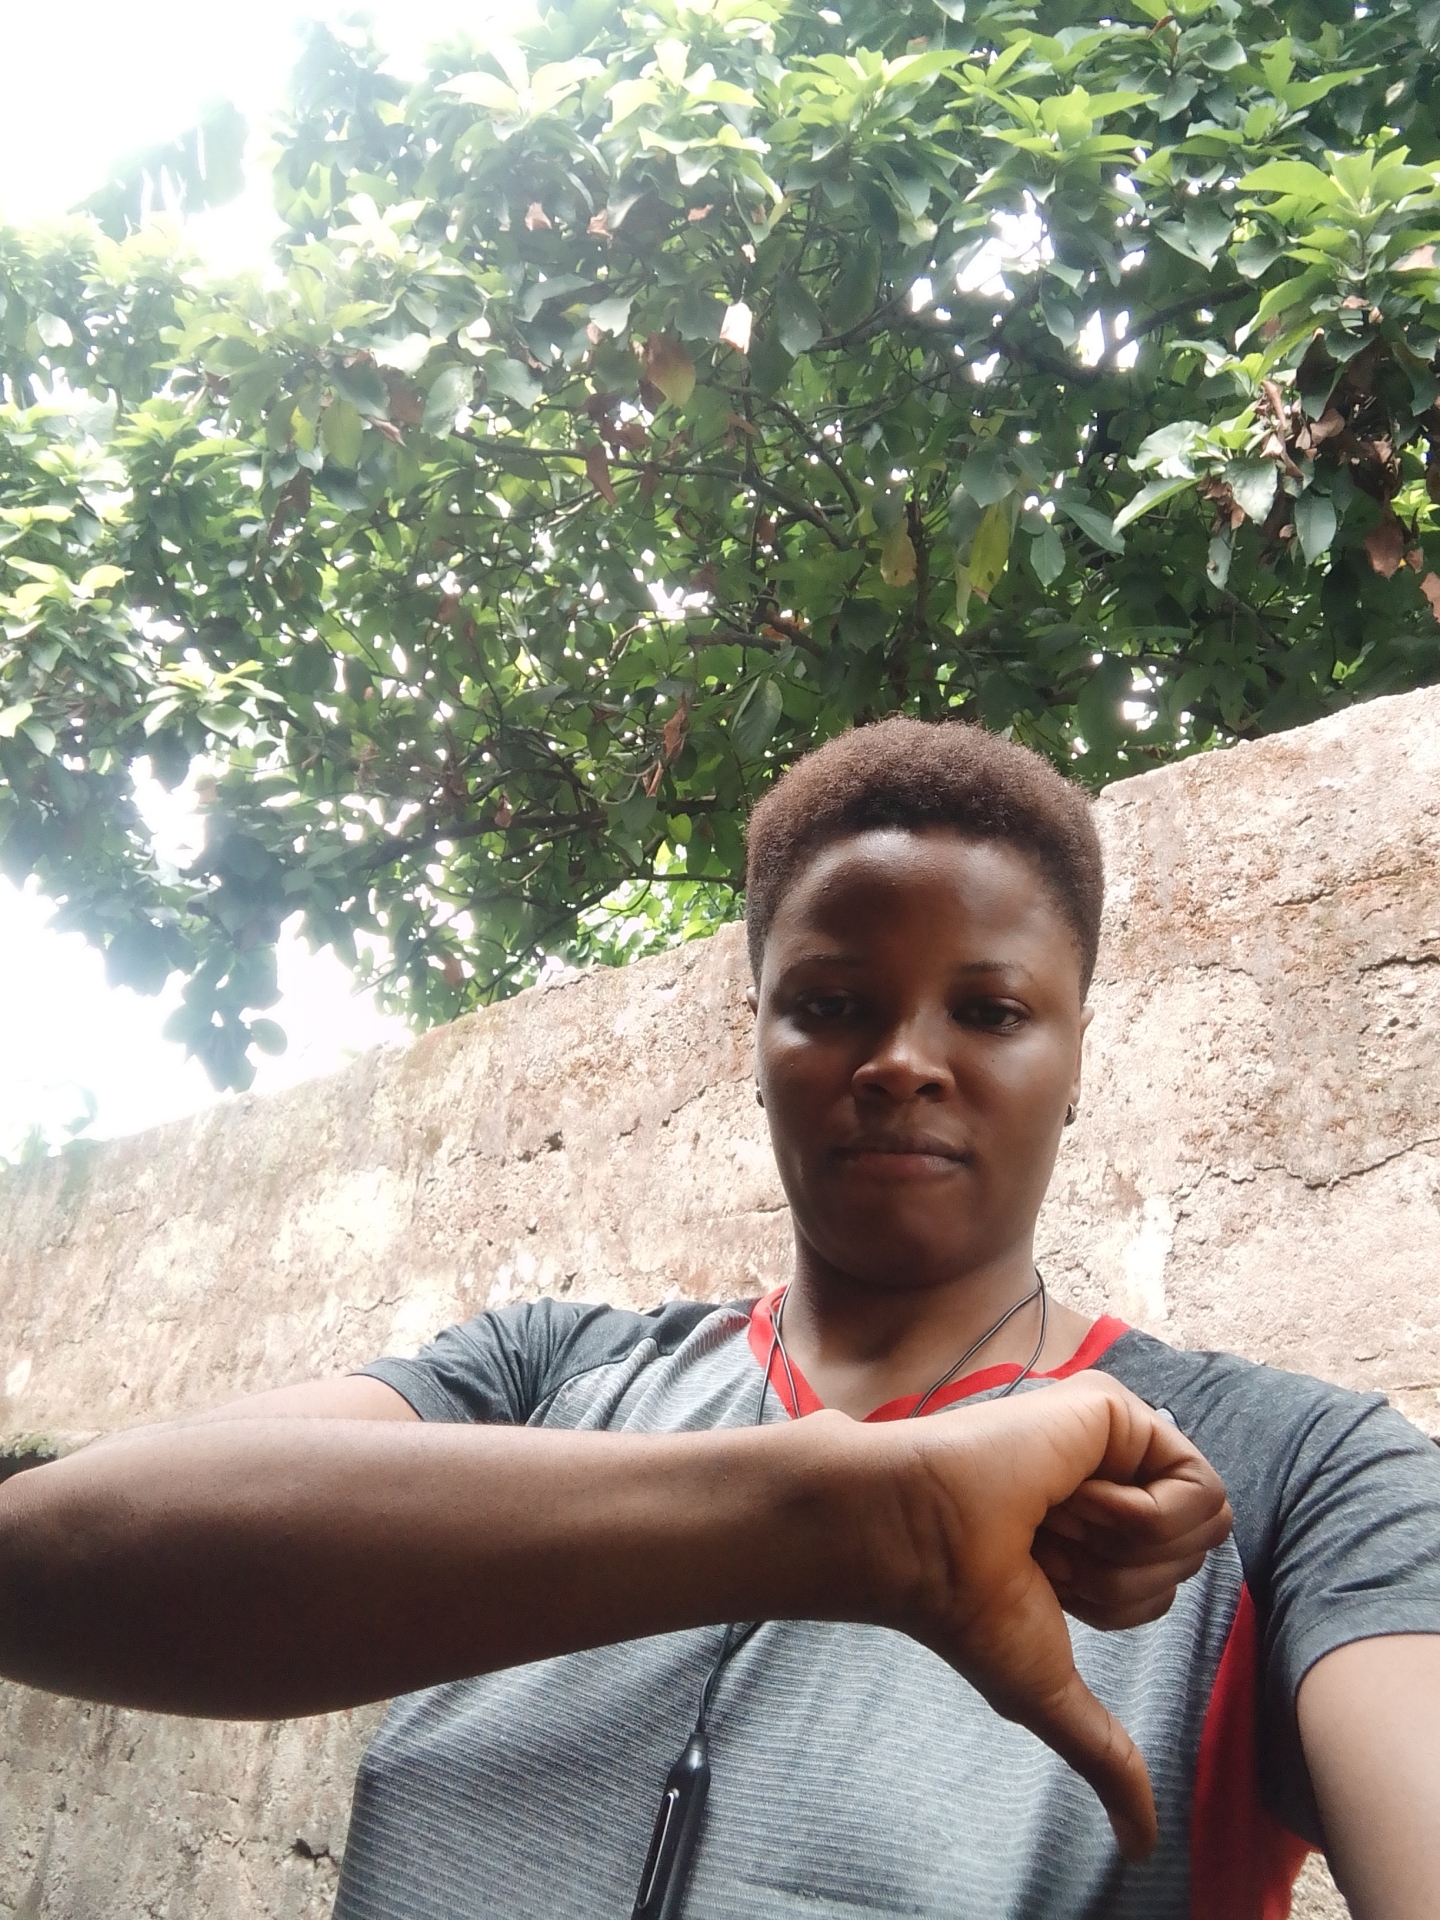
Label: clear